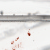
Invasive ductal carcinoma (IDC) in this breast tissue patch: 0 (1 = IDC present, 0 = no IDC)